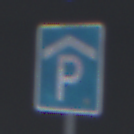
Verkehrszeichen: Parkhaus
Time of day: MorningAfternoon
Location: Outdoor (Suburban)
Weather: Overcast
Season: NotSpecified
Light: Natural